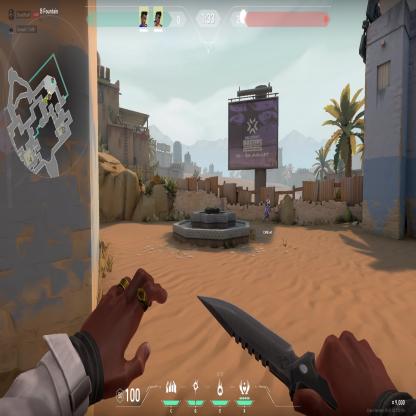
Label: teammate